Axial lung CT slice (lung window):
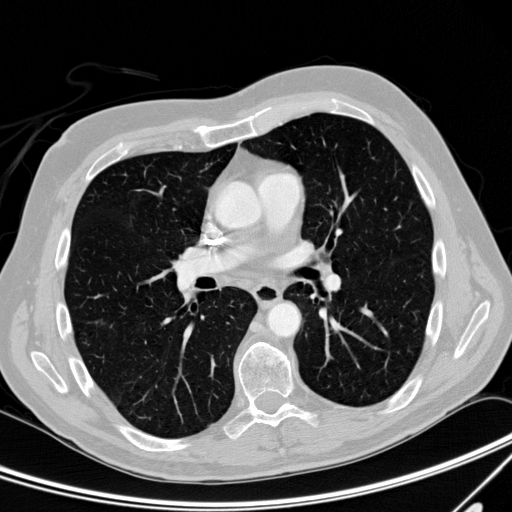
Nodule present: no